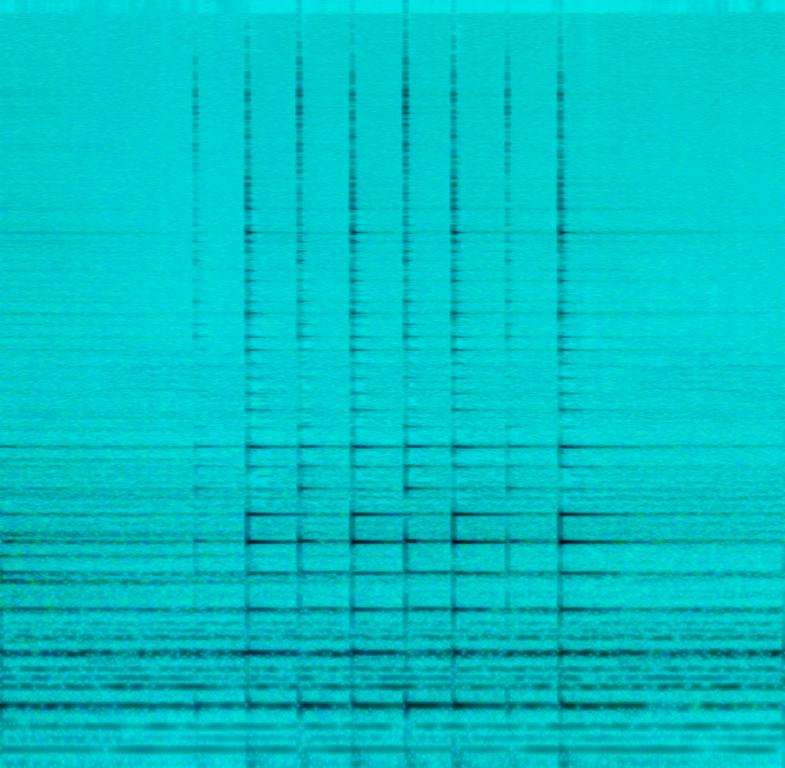
This music is instrumental. The tempo is slow with an Oud lead with atmospheric synthesiser . The music uses minimal instrumentation to emphasise on the lead instrument. The hollow sound in the background is either a synthesiser or a wind instrument. The music is intense, grim, mysterious, suspenseful, sinister and enigmatic.